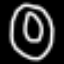
Label: donut